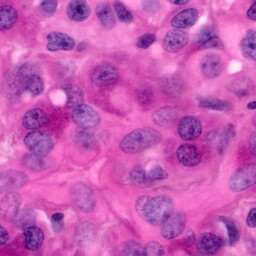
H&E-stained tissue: Pancreatic